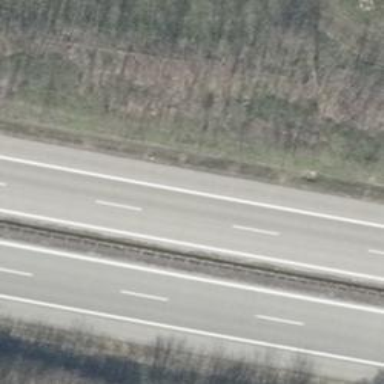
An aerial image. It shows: Concrete motorway.